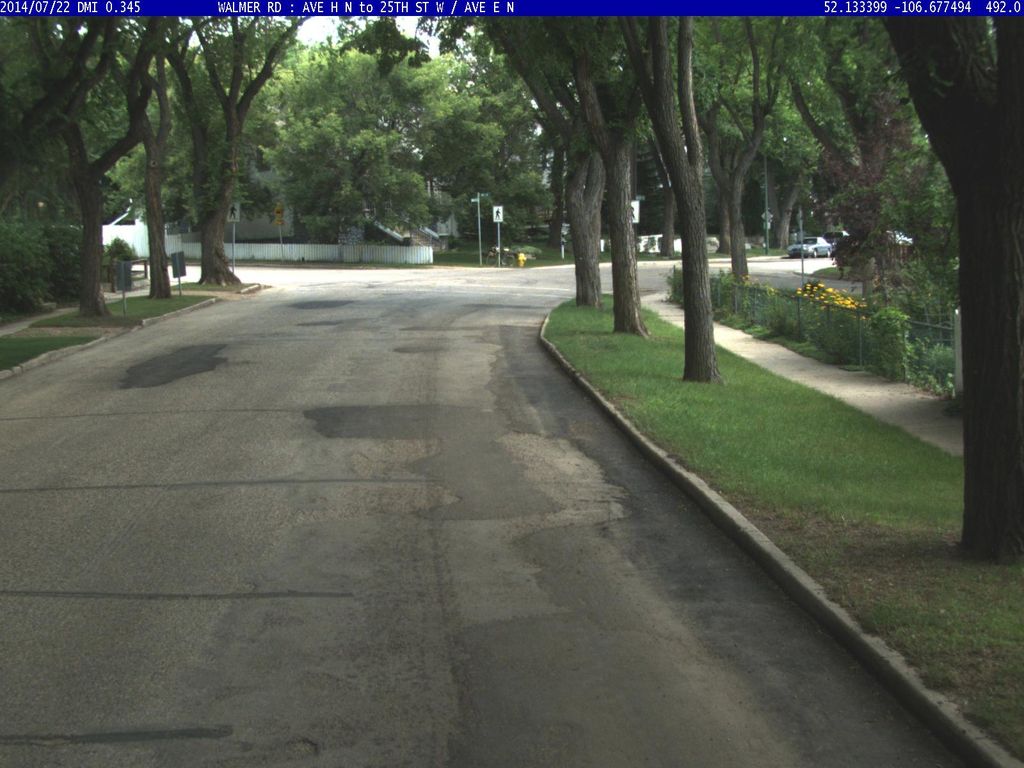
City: saskatoon